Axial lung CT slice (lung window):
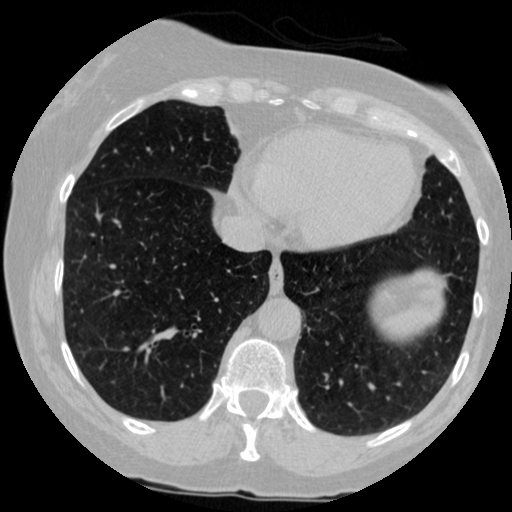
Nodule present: no